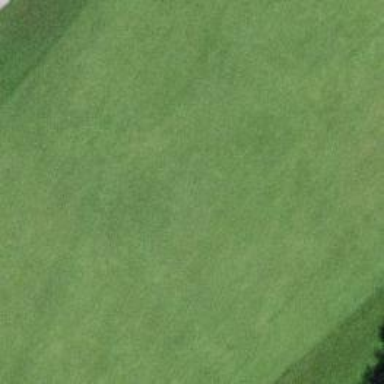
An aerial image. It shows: Golf hole.